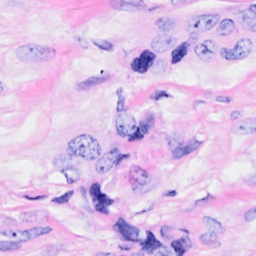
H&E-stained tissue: Breast